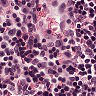
Metastatic tissue present: no